Question: How do I go about positioning Box4 so that is pushed up against Box1?

Looking forward to your suggestions and any help would be much appreciated.
'''
<!DOCTYPE html>
<html lang="en">
<head>
<meta charset="UTF-8">
<title></title>
<link rel="stylesheet" href="align.css">
</head>
<body>
<div>
<section class="boxes">
<b>BOX1</b>
Lorem ipsum dolor sit amet, consectetur adipisicing elit. Incidunt, nihil excepturi laudantium ipsum! Voluptate ducimus velit voluptatibus, molestias modi quia dignissimos sint dolorum quasi nemo asperiores sit reiciendis ipsam, neque?
</section>
<section class="boxes">
<b>BOX2</b>
Lorem ipsum dolor sit amet, consectetur adipisicing elit. Incidunt, nihil excepturi laudantium ipsum! Voluptate ducimus velit voluptatibus, molestias modi quia dignissimos sint dolorum quasi nemo asperiores sit reiciendis ipsam, neque?
Lorem ipsum dolor sit amet, consectetur adipisicing elit. Incidunt, nihil excepturi laudantium ipsum! Voluptate ducimus velit voluptatibus, molestias modi quia dignissimos sint dolorum quasi nemo asperiores sit reiciendis ipsam, neque?
</section>
<section class="boxes">
<b>BOX3</b>
Lorem ipsum dolor sit amet, consectetur adipisicing elit. Incidunt, nihil excepturi laudantium ipsum! Voluptate ducimus velit voluptatibus, molestias modi quia dignissimos sint dolorum quasi nemo asperiores sit reiciendis ipsam, neque?
Lorem ipsum dolor sit amet, consectetur adipisicing elit. Incidunt, nihil excepturi laudantium ipsum! Voluptate ducimus velit voluptatibus, molestias modi quia dignissimos sint dolorum quasi nemo asperiores sit reiciendis ipsam, neque?
</section>
<section class="boxes">
<b>BOX4</b>
Lorem ipsum dolor sit amet, consectetur adipisicing elit. Incidunt, nihil excepturi laudantium ipsum! Voluptate ducimus velit voluptatibus, molestias modi quia dignissimos sint dolorum quasi nemo asperiores sit reiciendis ipsam, neque?
</section>
<section class="boxes">
<b>BOX5</b>
Lorem ipsum dolor sit amet, consectetur adipisicing elit. Incidunt, nihil excepturi laudantium ipsum! Voluptate ducimus velit voluptatibus, molestias modi quia dignissimos sint dolorum quasi nemo asperiores sit reiciendis ipsam, neque?
</section>
</div>
'''
'''
.boxes {
width: 500px;
border: 1px solid black;
float: left;
}
'''
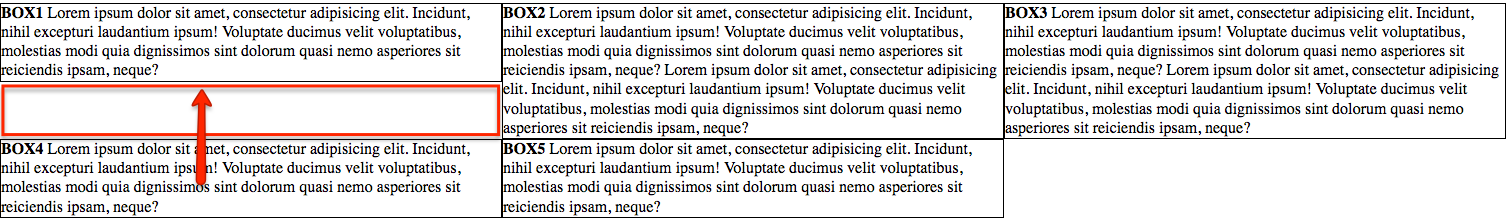
Answer: Either you divide it in 3 rows vertically and place in there the elements, or you have to absolute position them with some math which is quite hard. but no worries, there is a great plugin <URL> that handles it for you.
Good luck!